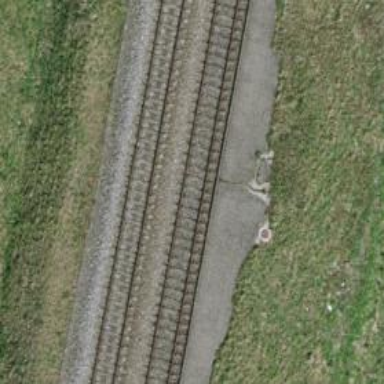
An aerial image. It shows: Abandoned railway.